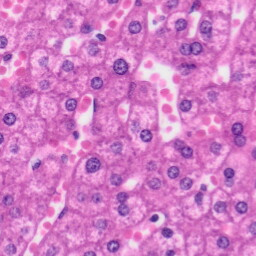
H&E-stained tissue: Liver